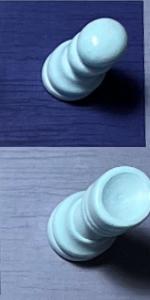
Label: Rook_White